Question: I am a beginner in SVG.
I need an SVG curve that passes through a list of points. It is a math function that is calculated in C++ and the output result is supposed to be written in an SVG file. My problem is that the 'path' tag in SVG does not pass through all points. Instead, it skips some of them in the middle and just tends to them. Does SVG have any facility to pass the curve through the whole points and bend the curve appropriately in automatic way?

'''
<svg height="400" width="450">
<path d="M 80 90 C 190 40, 300 60, 380 160" stroke="blue" stroke-width="5" fill="none" />
<path d="M 80 90 L 190 40, 300 60, 380 160" stroke="green" stroke-width="1" fill="none"/>
<g stroke="black" stroke-width="3" fill="black">
<circle id="pointC" cx="80" cy="90" r="3" stroke="black"/>
<circle id="pointA" cx="190" cy="40" r="3" stroke="green"/>
<circle id="pointC" cx="300" cy="60" r="3" stroke="red"/>
<circle id="pointB" cx="380" cy="160" r="3" stroke="blue"/>
</g>
Sorry, your browser does not support inline SVG.
</svg>
'''
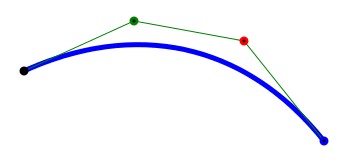
Answer: If you need to draw smooth curve through many points, considering using Catmull Rom splines or Overhauser splines. Both algorithms will result in a cubic spline with C1 continuity at the segment junctions. Also, they are easier to implement than implementing C2 B-spline interpolation as the latter requires you to solve a linear equation set. You can also convert Catmull Rom spline or Overhauser spline back to Bezier form easily.